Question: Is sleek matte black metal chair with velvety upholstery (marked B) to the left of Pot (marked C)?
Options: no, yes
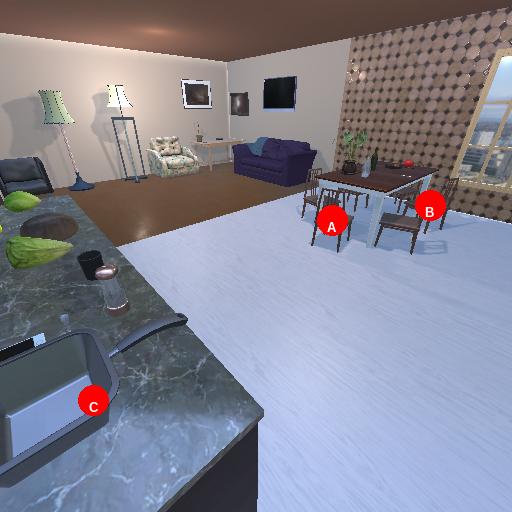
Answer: no